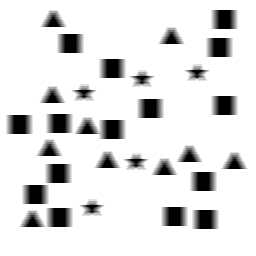
Squares: 15
Triangles: 10
Stars: 5
Total shapes: 30